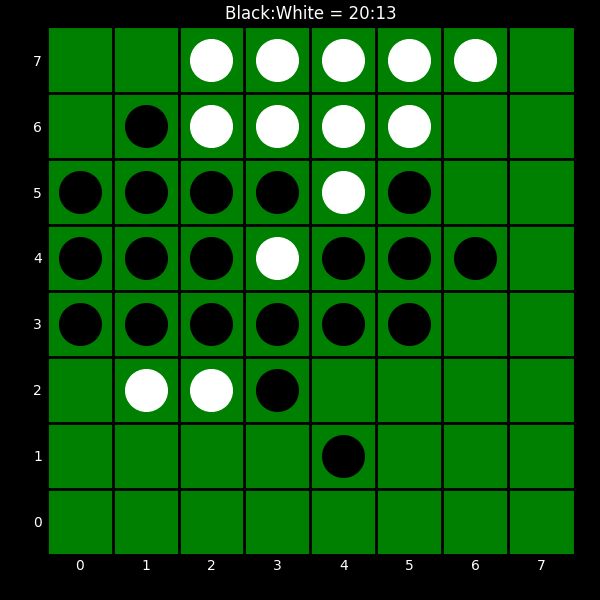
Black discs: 20
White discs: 13